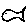
Label: fish